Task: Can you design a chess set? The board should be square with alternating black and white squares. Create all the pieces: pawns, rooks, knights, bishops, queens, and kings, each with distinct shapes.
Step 5267:
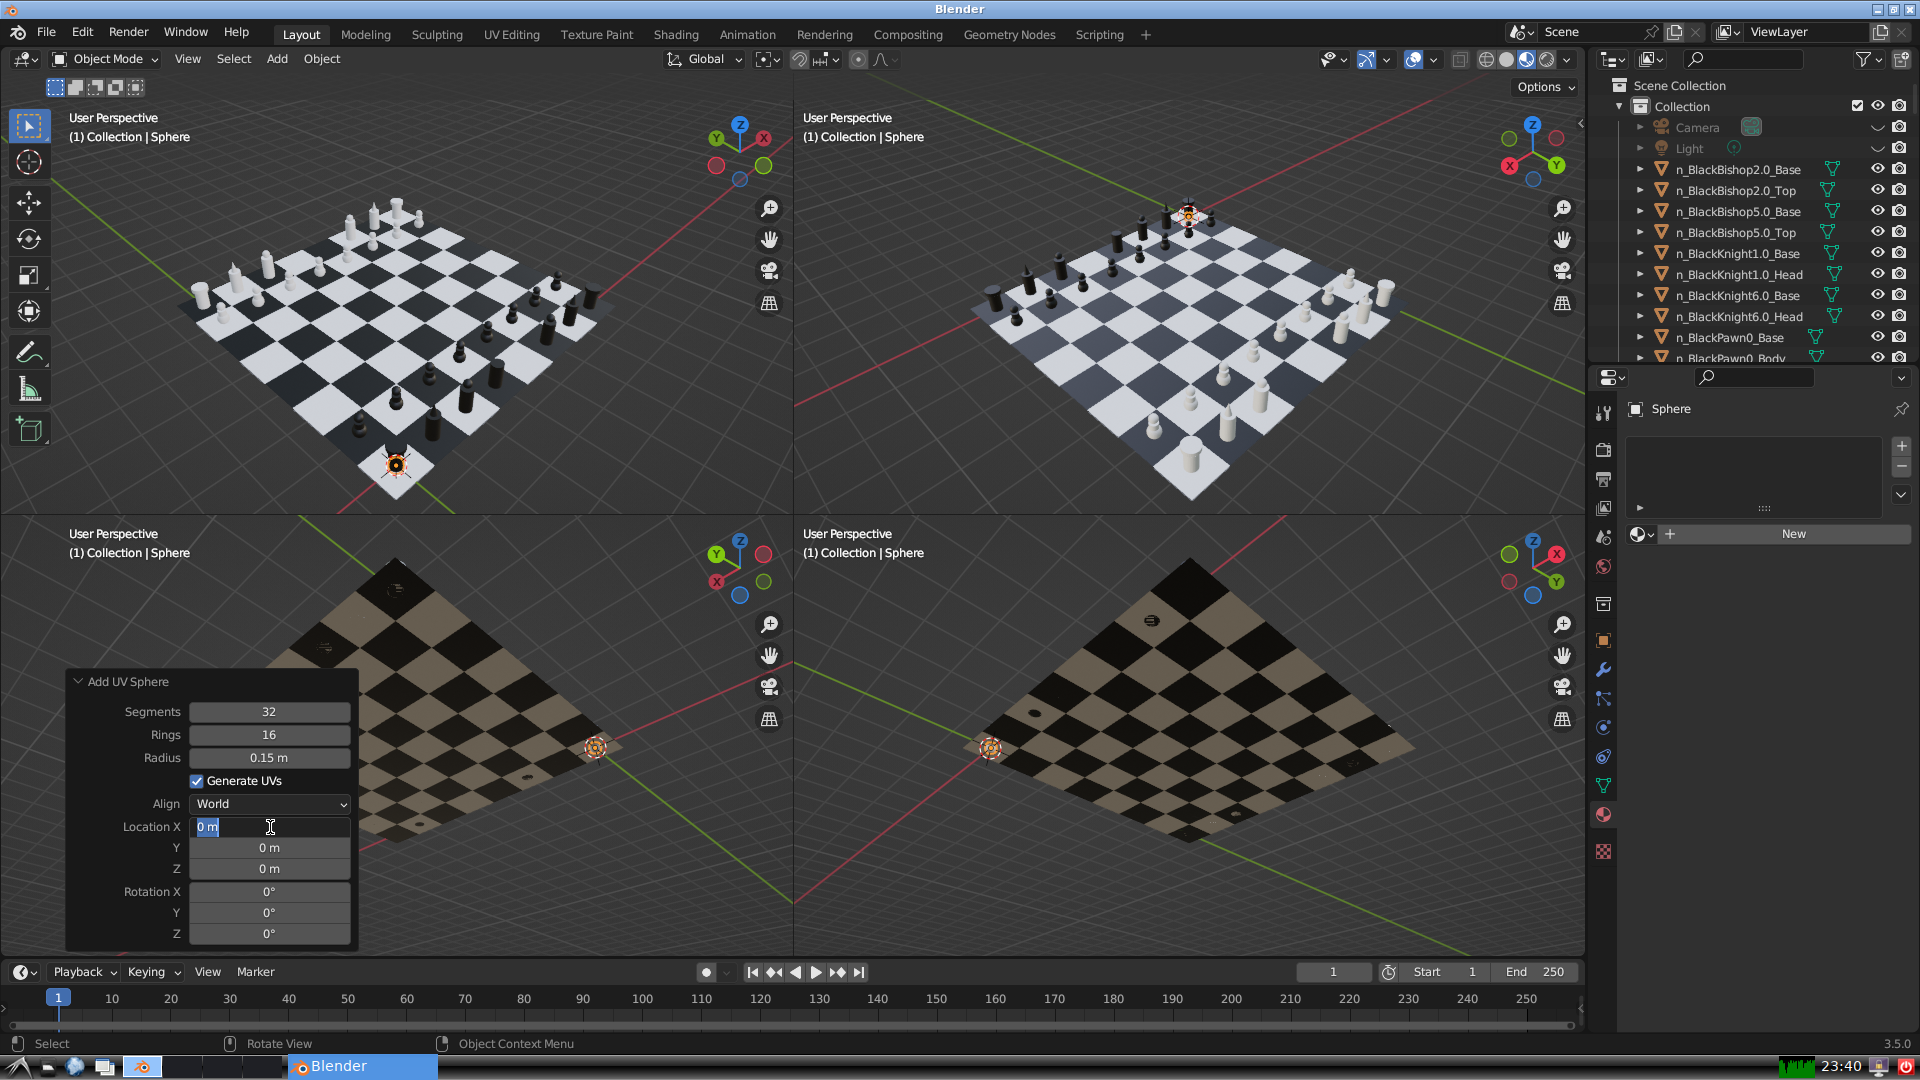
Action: input_text: 3.0